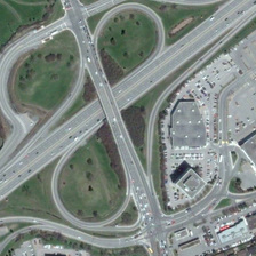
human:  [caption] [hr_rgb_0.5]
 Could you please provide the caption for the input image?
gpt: a viaduct with gray road through the residential area .

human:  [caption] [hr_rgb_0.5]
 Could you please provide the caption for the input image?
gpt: some buildings with gray or dark brown roof in the residential area .

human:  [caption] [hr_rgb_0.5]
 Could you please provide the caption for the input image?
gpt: Grey highway viaduct, surrounded by residential areas and many green plants.

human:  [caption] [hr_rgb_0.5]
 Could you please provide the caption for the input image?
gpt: a viaduct divided into some ring viaduct area and two straight viaduct area .

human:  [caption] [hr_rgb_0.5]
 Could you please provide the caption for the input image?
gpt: Grey road viaducts, surrounded by residential areas and many green plants.